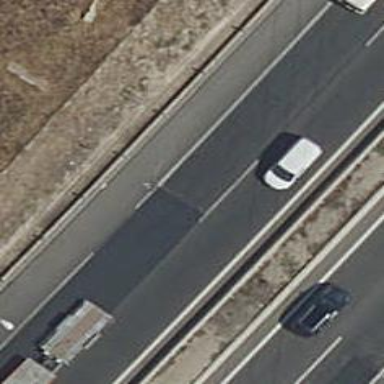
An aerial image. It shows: Motorway.